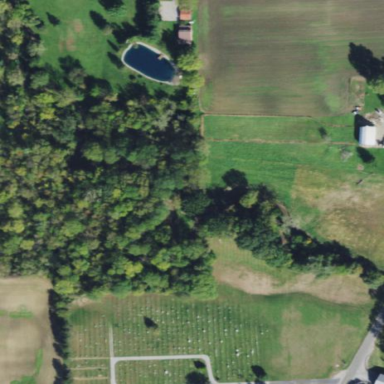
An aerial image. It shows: Cemetery with graves.